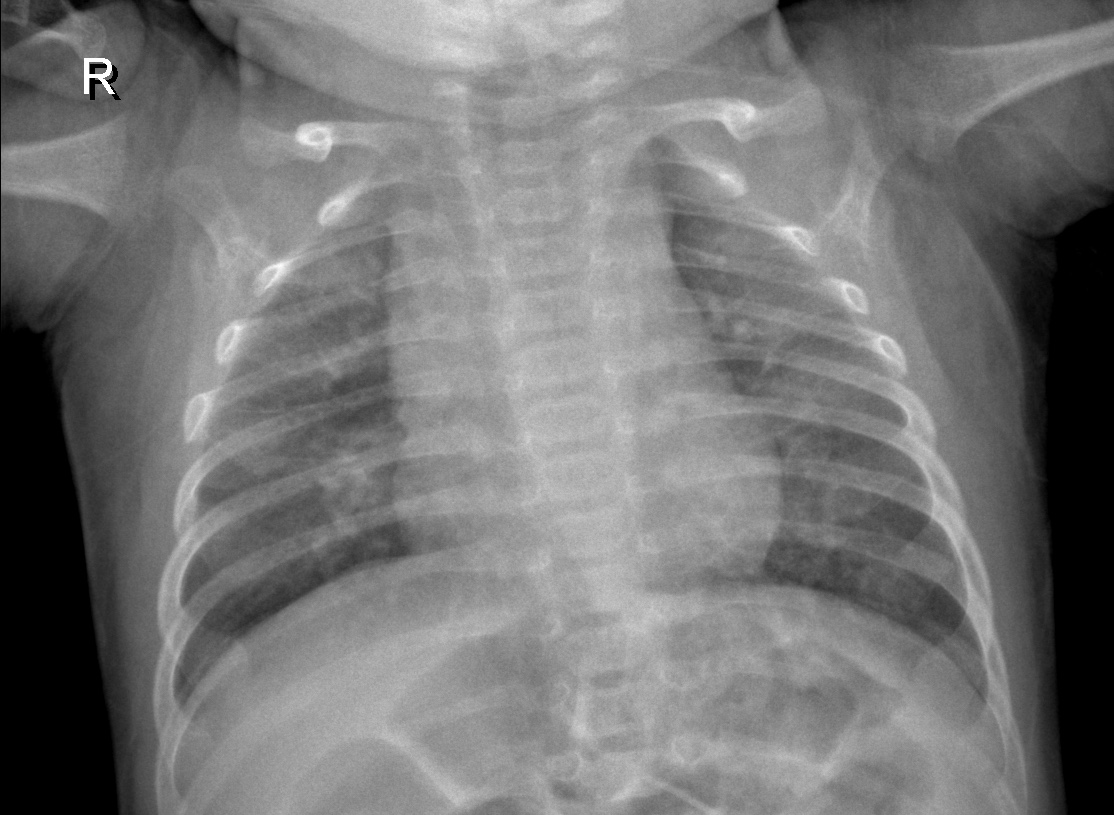
Diagnosis: NORMAL